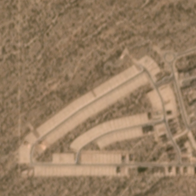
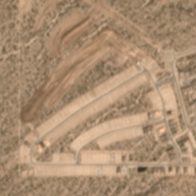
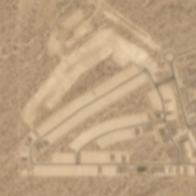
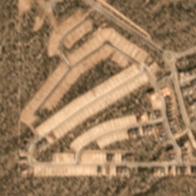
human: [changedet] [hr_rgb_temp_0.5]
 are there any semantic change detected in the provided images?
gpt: the trees are removed and many houses and roads appear .

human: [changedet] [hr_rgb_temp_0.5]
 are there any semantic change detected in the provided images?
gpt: many trees are removed and some houses are constructed beside the road .

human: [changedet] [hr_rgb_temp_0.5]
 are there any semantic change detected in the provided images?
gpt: the forest disappears and many houses and roads are built .

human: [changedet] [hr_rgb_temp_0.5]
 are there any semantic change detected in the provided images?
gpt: several intersecting roads and many houses are built to replace the original trees .

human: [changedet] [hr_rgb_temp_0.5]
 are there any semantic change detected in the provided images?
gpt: many buildings have appeared on both sides of the road and some trees disappears .